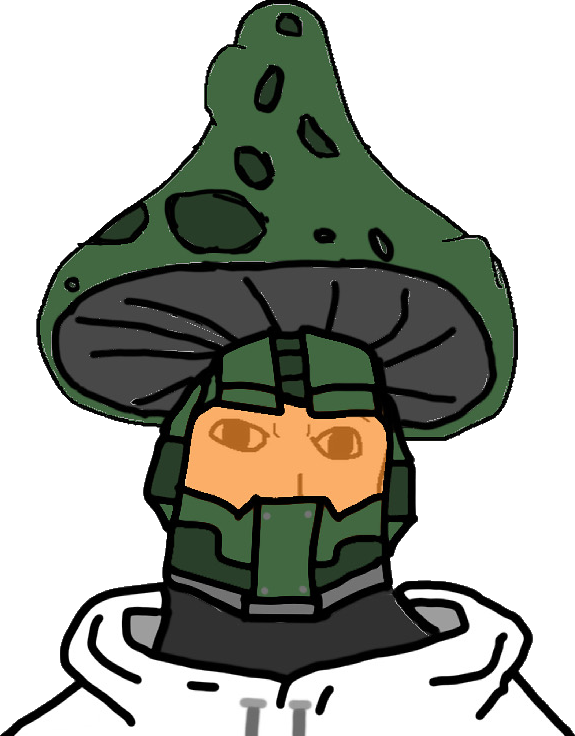
Label: 5_Shroomjak